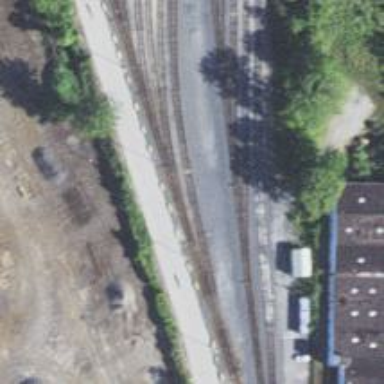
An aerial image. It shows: Railway yard.